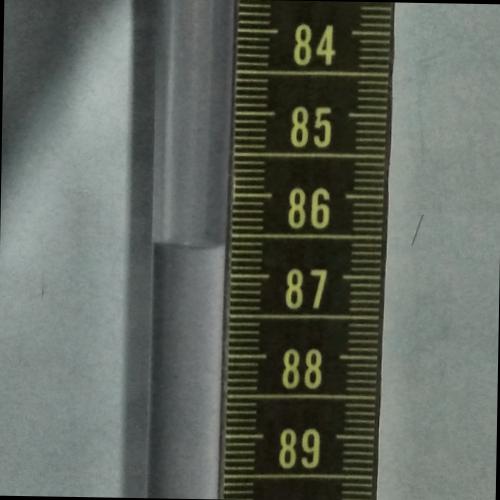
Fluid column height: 86.6 cm